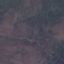
Label: HerbaceousVegetation